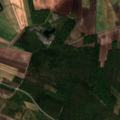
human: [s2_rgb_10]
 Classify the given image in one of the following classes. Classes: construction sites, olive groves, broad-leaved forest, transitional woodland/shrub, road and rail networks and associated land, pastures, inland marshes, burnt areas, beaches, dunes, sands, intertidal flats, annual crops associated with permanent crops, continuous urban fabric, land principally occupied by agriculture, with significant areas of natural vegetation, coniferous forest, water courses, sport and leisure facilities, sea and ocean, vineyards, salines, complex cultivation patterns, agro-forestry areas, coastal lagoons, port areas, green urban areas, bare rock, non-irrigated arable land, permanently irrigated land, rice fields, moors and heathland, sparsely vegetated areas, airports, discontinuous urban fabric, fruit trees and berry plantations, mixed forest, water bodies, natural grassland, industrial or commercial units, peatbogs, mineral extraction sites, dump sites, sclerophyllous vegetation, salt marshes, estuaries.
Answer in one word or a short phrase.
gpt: non-irrigated arable land, land principally occupied by agriculture, with significant areas of natural vegetation, mixed forest